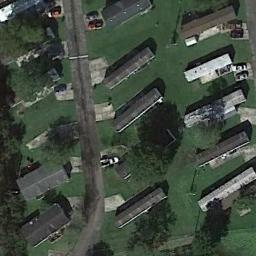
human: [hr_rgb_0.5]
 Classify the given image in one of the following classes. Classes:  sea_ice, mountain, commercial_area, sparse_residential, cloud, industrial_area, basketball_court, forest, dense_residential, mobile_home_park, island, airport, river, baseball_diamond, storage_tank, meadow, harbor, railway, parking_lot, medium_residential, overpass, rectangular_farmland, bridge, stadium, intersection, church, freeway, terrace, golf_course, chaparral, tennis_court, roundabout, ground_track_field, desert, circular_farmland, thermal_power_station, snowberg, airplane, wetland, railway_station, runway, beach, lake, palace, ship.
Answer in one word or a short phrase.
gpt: mobile_home_park